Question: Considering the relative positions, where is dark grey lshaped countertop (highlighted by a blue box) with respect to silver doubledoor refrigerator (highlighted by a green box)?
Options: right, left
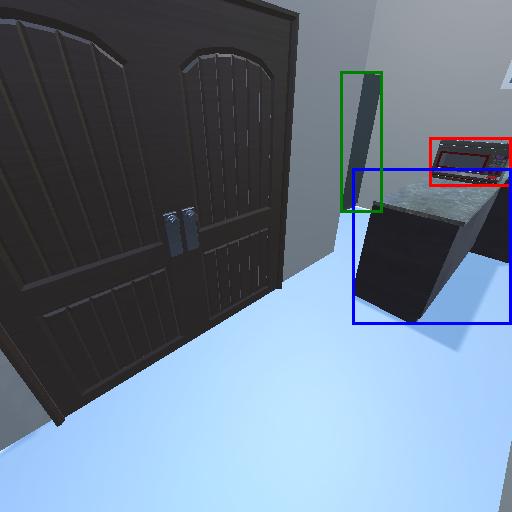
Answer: right